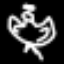
Label: angel